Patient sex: F
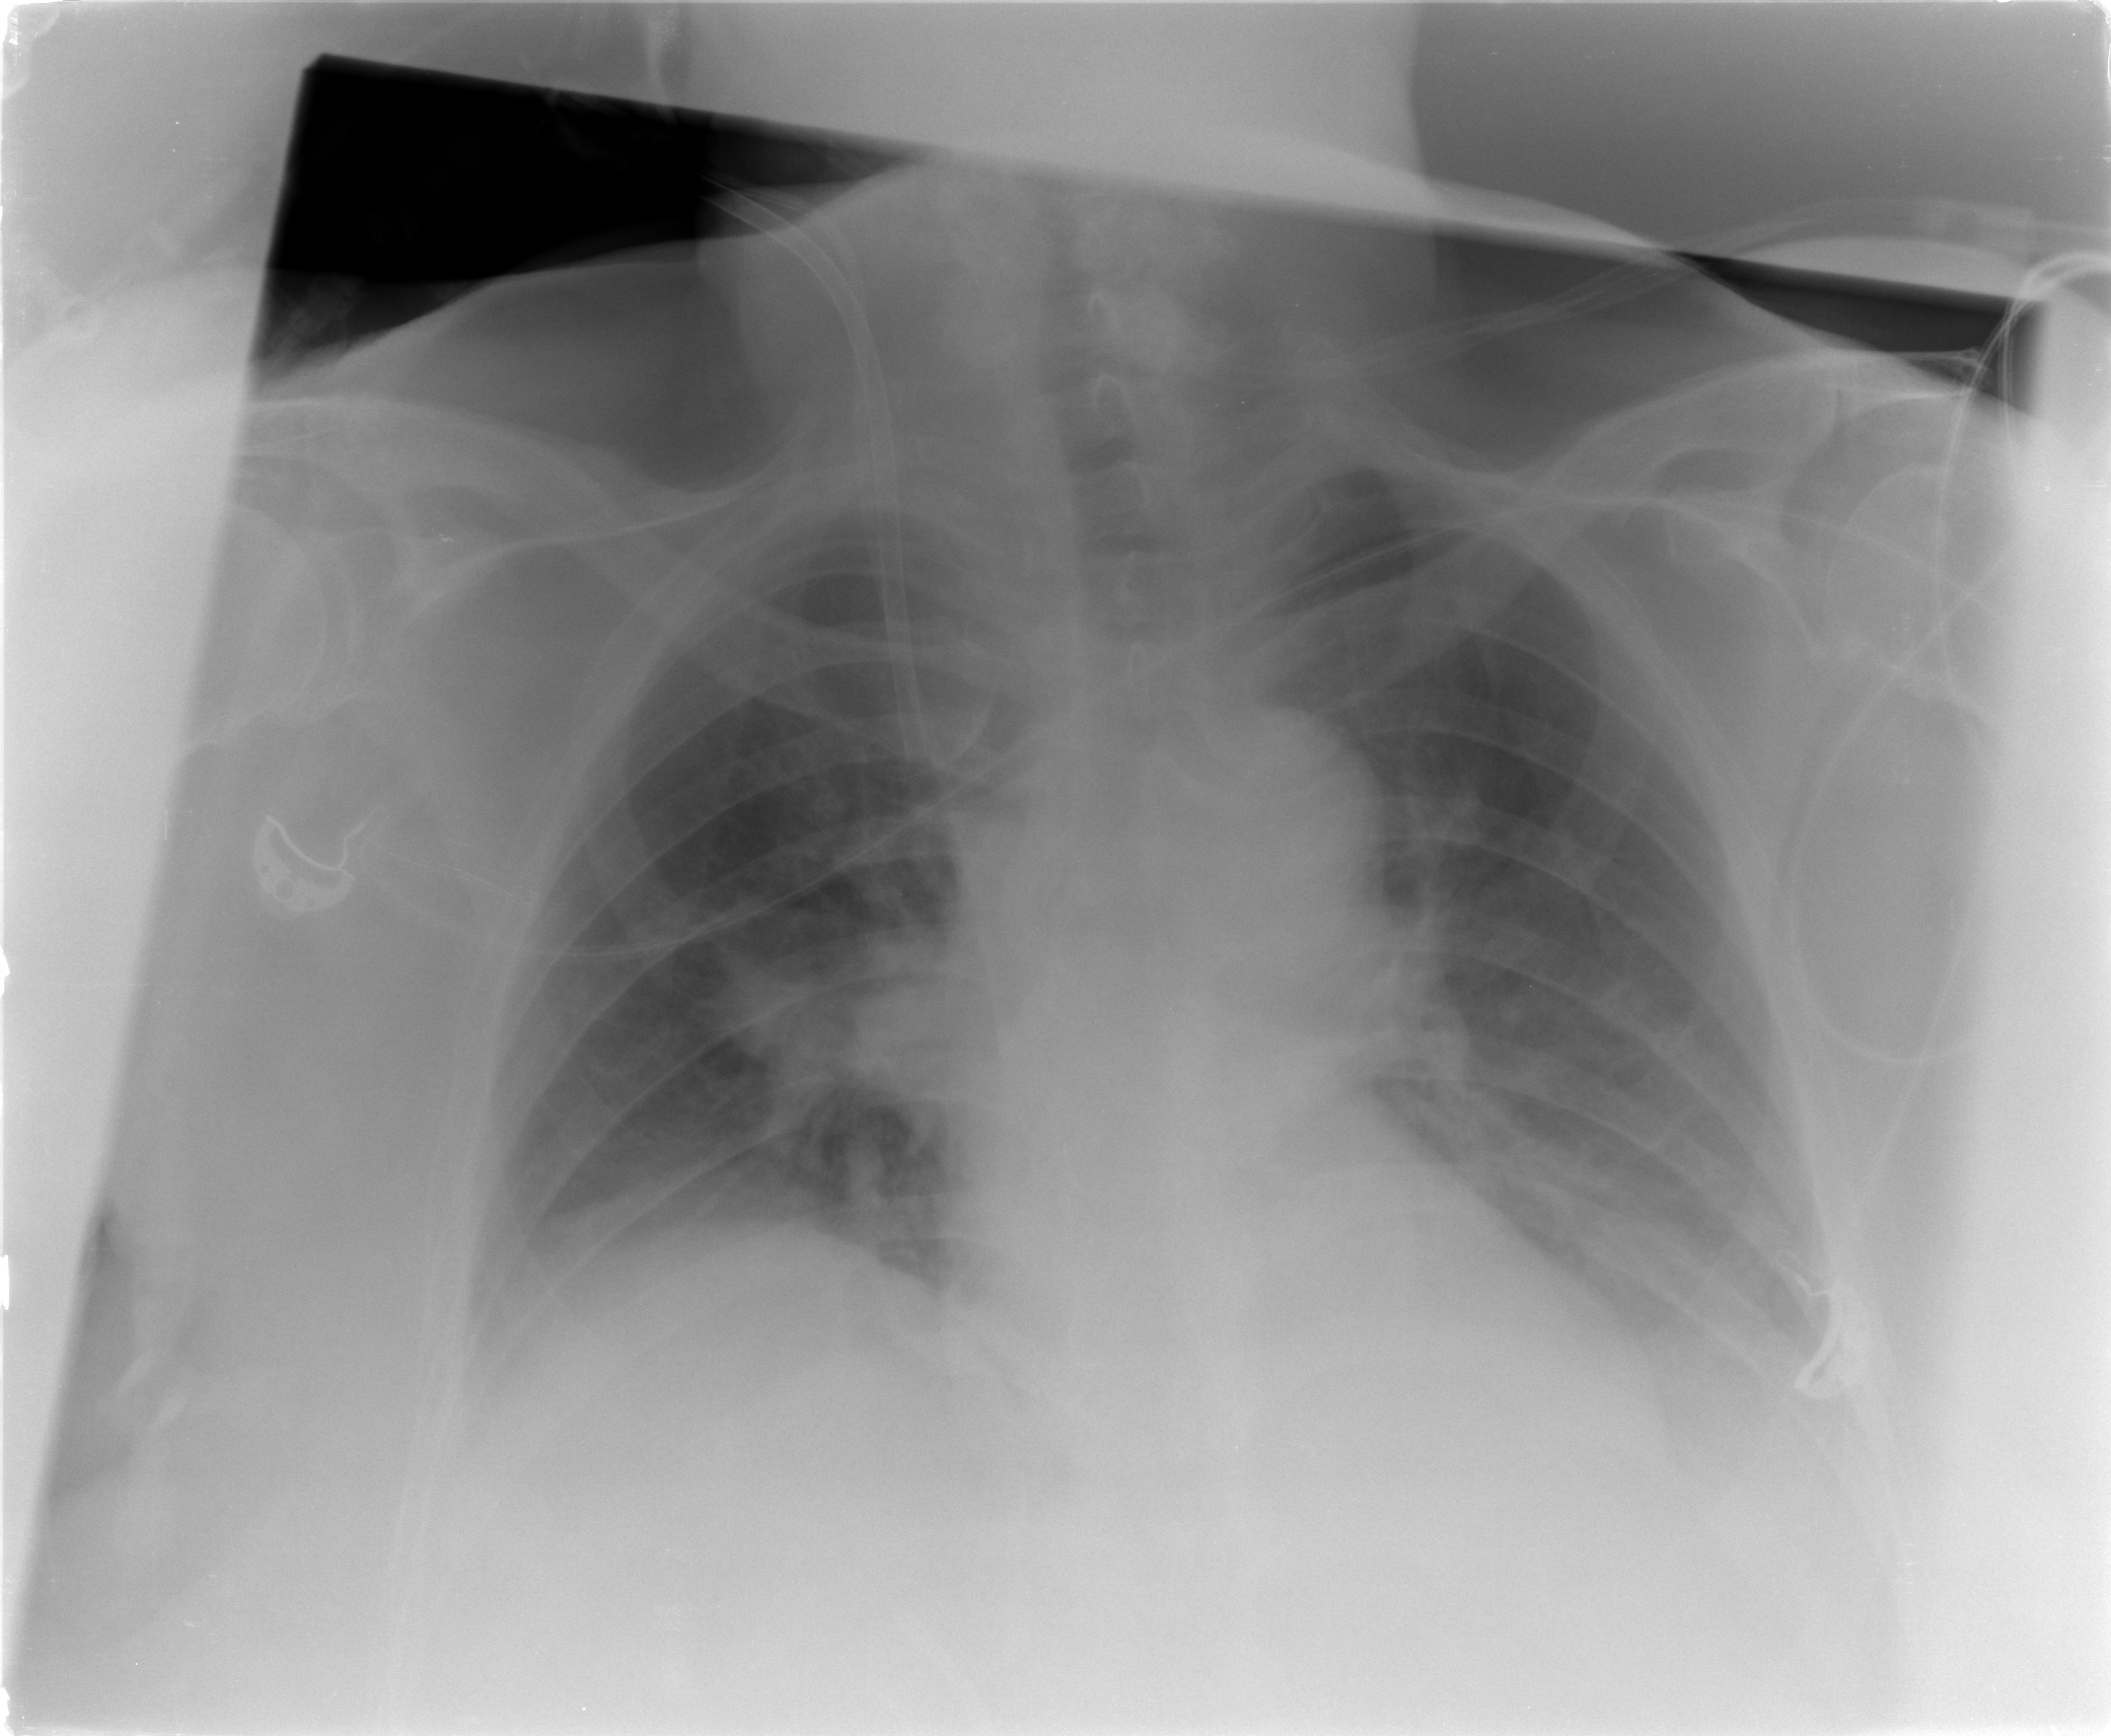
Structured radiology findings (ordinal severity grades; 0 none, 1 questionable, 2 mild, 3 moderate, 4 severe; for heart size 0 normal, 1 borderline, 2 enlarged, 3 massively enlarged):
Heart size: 0
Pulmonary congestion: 2
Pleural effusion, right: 2
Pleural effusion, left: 2
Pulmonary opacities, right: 1
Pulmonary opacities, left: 2
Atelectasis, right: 2
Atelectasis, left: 2